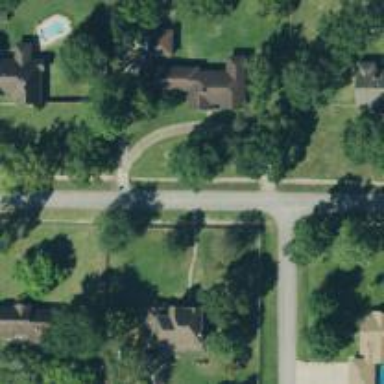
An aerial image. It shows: Driveway leading to service road.